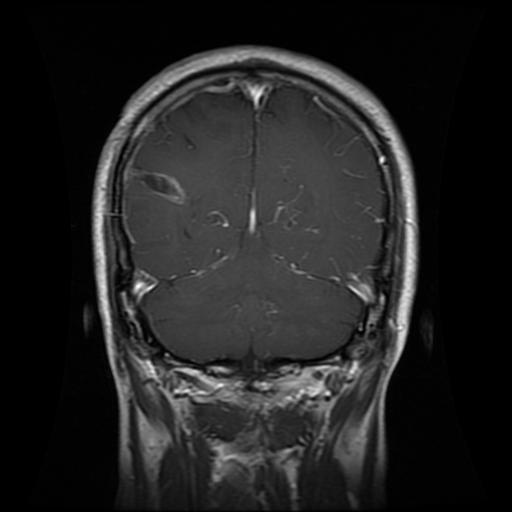
Label: glioma